Question: I'm working with js, jQuery library, in a Liferay Portal webpage and when I popup a content the content information protrudes the window.
What I should do if I want a scrollbar to set the content inside the popup??
Here is my code...
'''
function showpopup(id) {
AUI().ready('aui-dialog','aui-dialog-iframe','liferay-portlet-url', function(A) {
var url = Liferay.PortletURL.createRenderURL();
url.setPortletId("56"); // "Web Content Display" portlet ID
url.setWindowState('pop_up');
url.setParameter("_56_groupId", Liferay.ThemeDisplay.getScopeGroupIdOrLiveGroupId());
url.setParameter("_56_articleId", id); // webcontent ID
window.myDialog = new A.Dialog(
{
title: 'Web Content',
height: 960,
width: 1024,
modal:true,
centered: true,
}
).plug(
A.Plugin.DialogIframe,
{
uri: url.toString(),
iframeCssClass: 'dialog-iframe'
}
).render();
});
}
'''
And image with the problem..

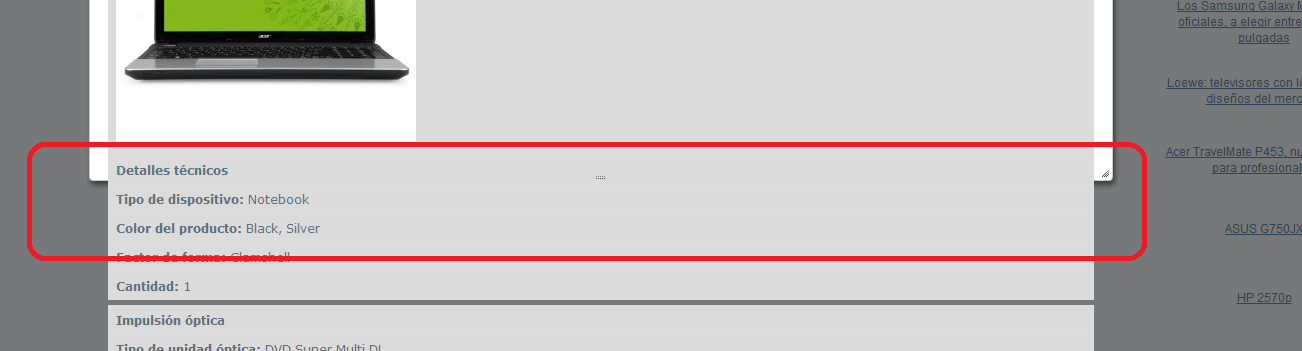
Answer: add this to your css file:
'''
.dialog-iframe{
overflow-y: scroll;
}
'''